Chest X-ray:
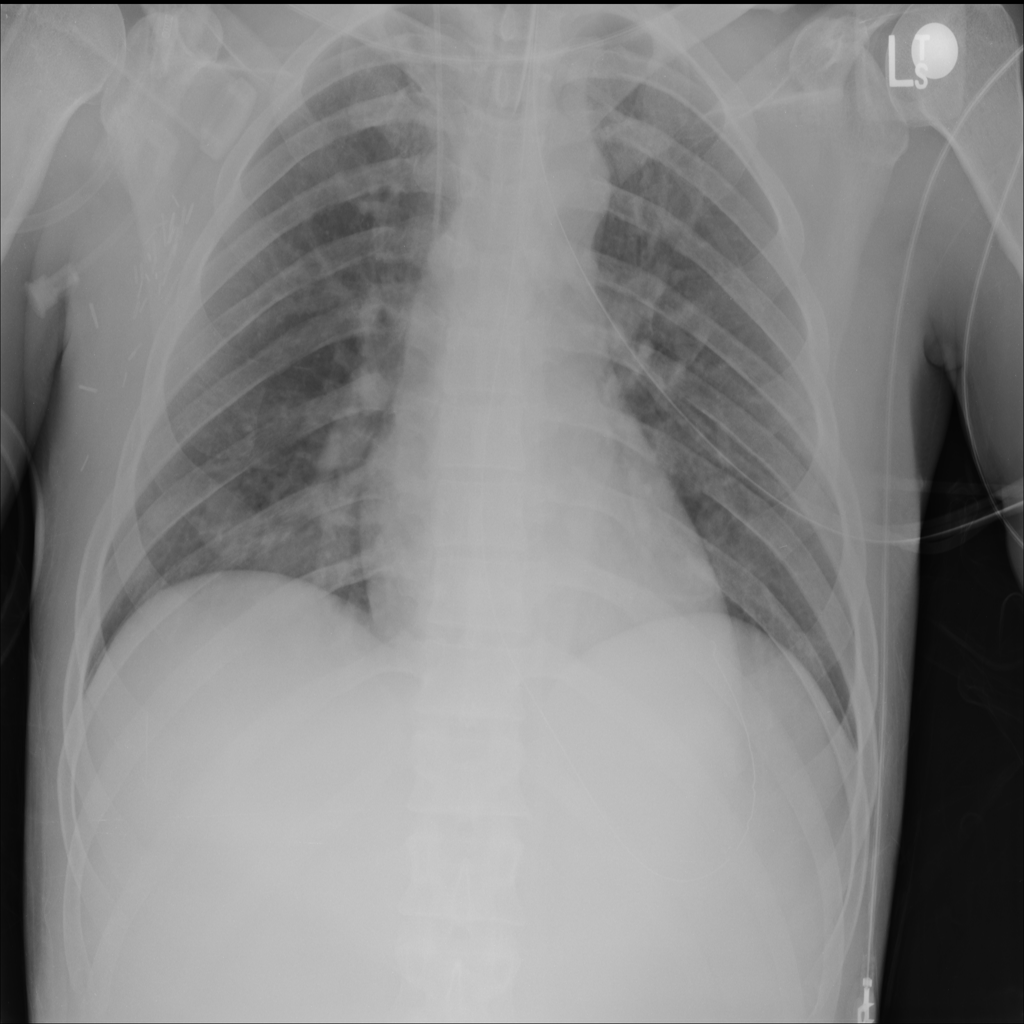
Findings: Nodule, Consolidation
No abnormal finding: no